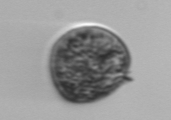
Label: Prorocentrum